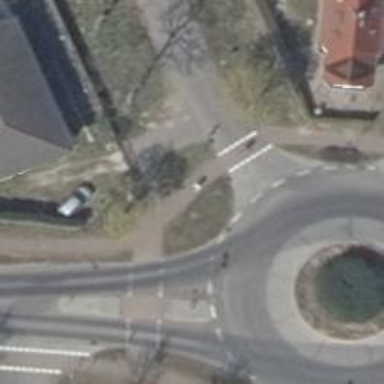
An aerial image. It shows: Road with "give way" sign.